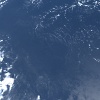
Label: water